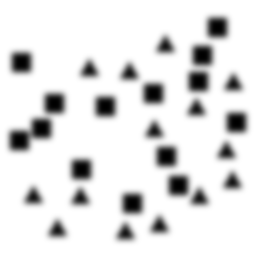
Squares: 14
Triangles: 14
Stars: 0
Total shapes: 28